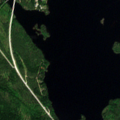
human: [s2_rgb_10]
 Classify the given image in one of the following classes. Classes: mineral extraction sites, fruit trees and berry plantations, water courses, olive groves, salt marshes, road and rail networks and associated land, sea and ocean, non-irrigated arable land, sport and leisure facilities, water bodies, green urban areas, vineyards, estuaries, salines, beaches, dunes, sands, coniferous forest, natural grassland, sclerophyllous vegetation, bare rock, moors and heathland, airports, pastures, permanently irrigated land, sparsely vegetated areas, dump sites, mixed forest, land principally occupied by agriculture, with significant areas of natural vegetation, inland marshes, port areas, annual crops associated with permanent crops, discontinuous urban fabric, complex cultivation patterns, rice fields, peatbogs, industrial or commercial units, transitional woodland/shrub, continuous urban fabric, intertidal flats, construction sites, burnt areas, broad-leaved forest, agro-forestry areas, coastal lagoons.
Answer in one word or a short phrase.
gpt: coniferous forest, mixed forest, water bodies